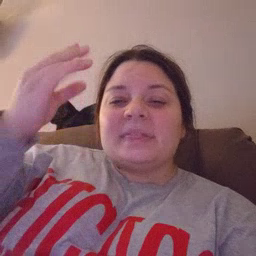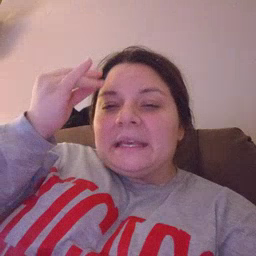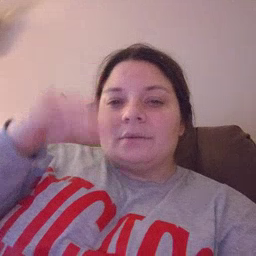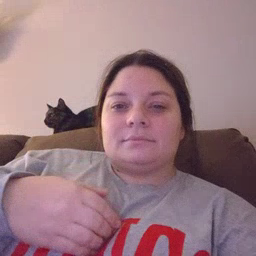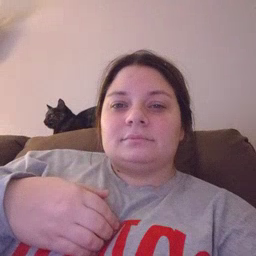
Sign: think